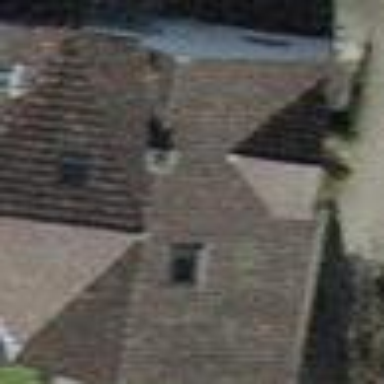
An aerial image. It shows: Building with tiled roof.